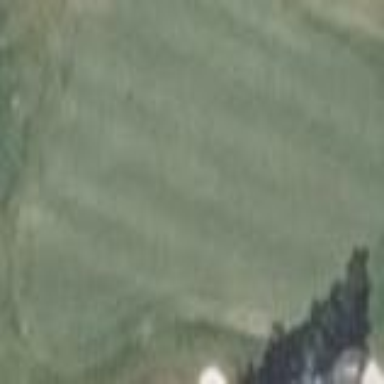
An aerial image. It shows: Golf green.